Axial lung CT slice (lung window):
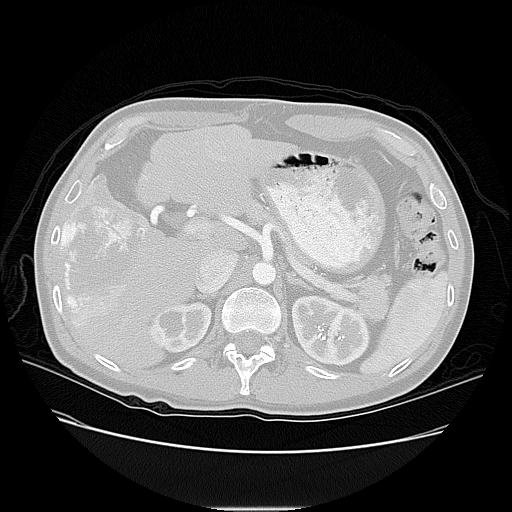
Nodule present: no